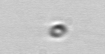
Label: nanoplankton_mix